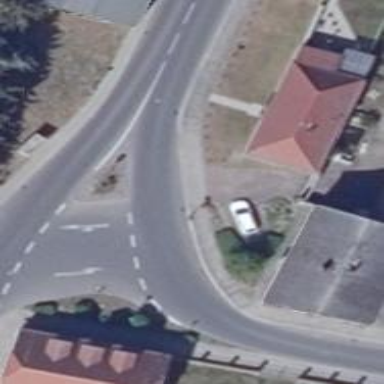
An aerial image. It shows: Secondary road.